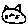
Label: cat